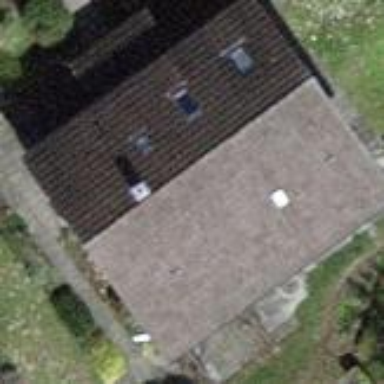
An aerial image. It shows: Building with tile roof.